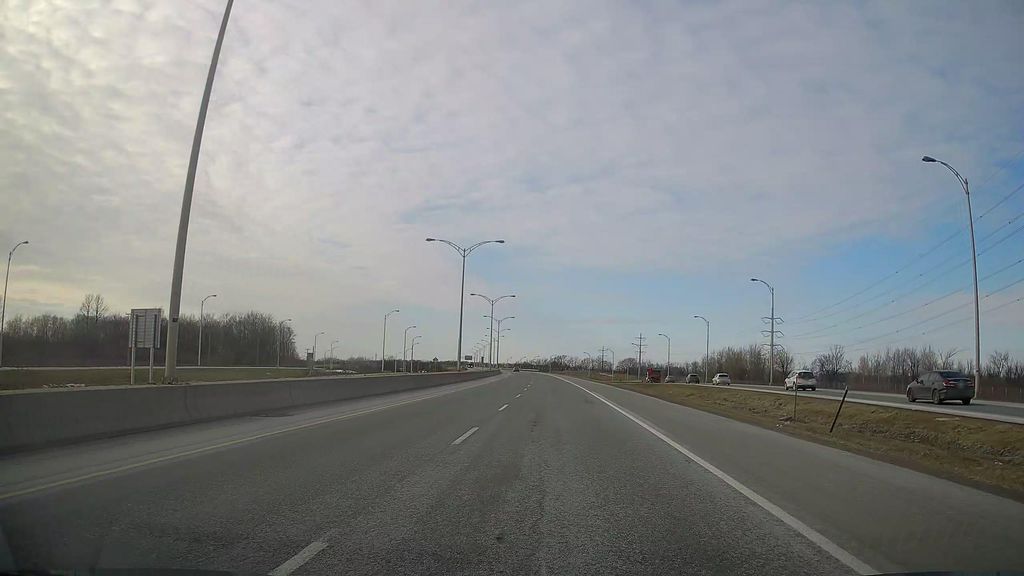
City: montreal